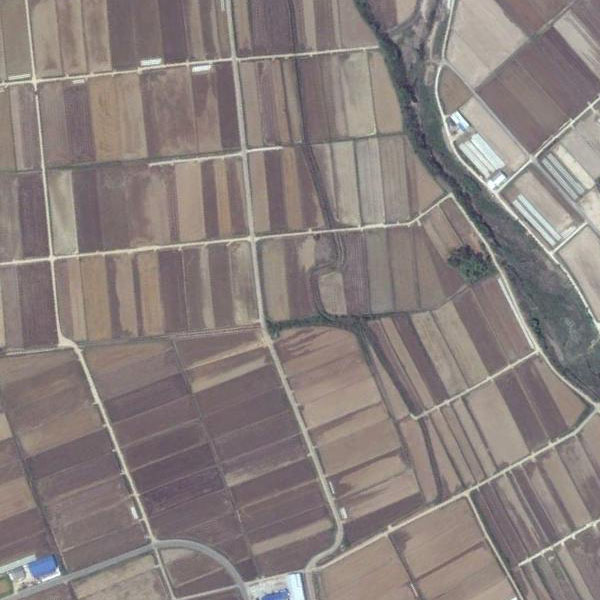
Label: Farmland